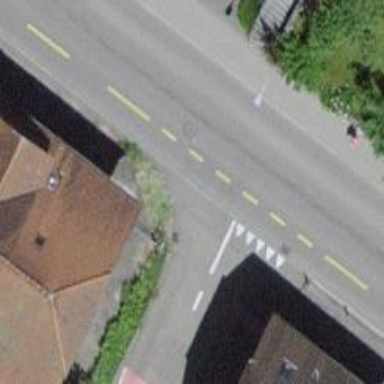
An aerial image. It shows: Road with "give way" sign.